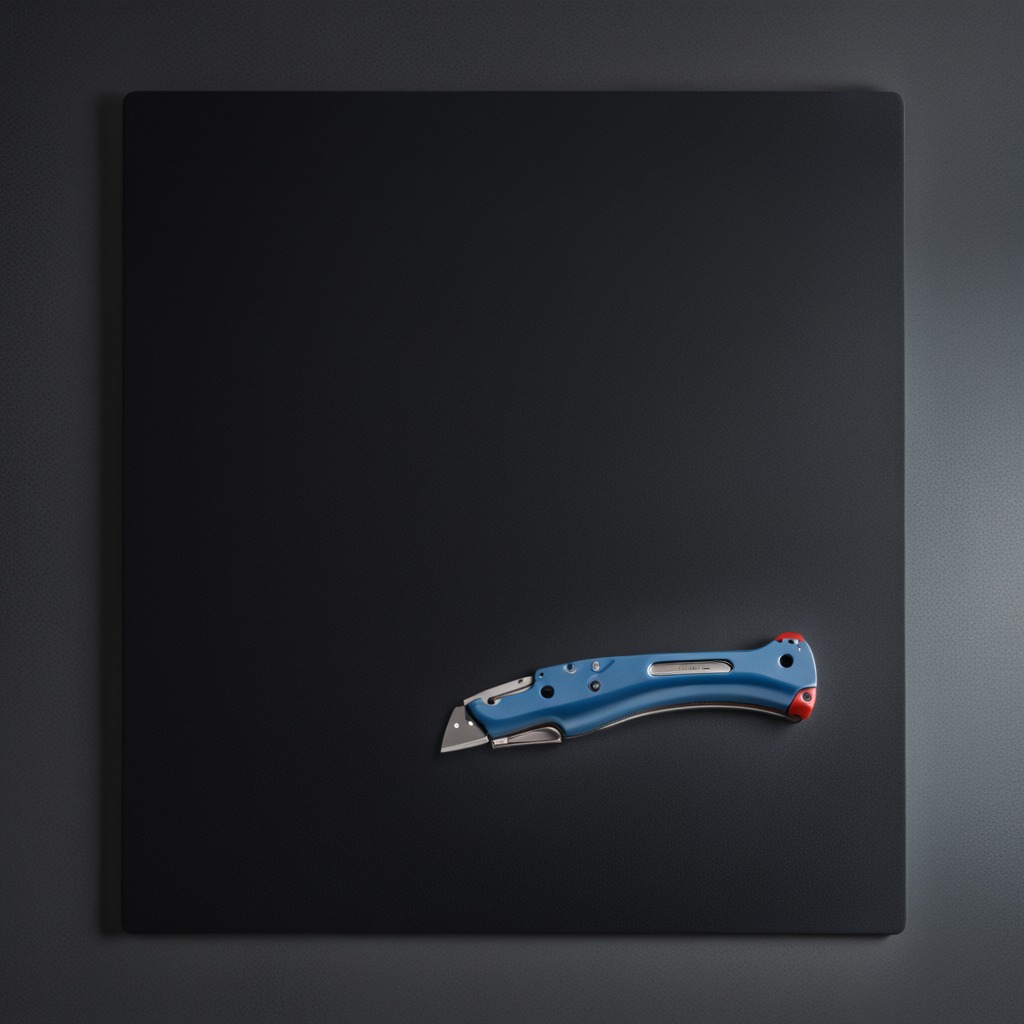
A utility knife is lying on the clean granite tabletop.